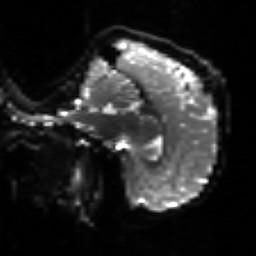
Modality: sbref
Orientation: sagittal
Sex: male
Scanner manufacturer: siemens
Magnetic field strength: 3 T
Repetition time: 5 s
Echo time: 0.071 s